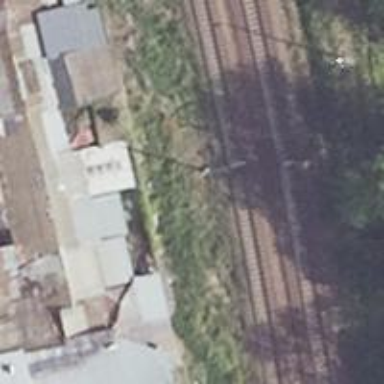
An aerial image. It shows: Railway milestone.